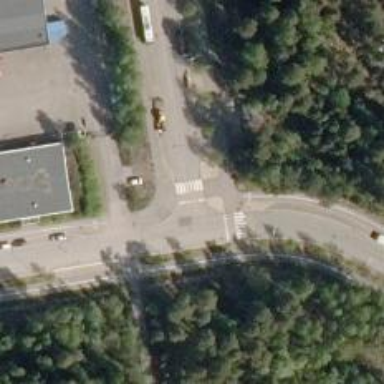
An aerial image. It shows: Crossing on asphalt cycleway.